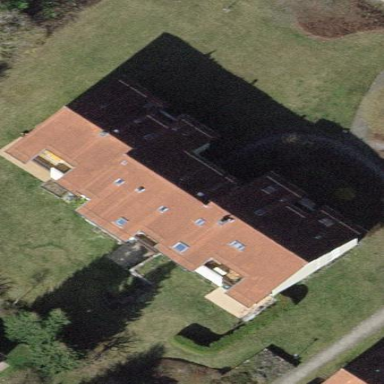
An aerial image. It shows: Building with tiled roof.